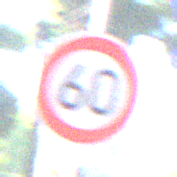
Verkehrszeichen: Geschwindigkeit60
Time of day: MorningAfternoon
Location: Outdoor (Suburban)
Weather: Clear
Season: NotSpecified
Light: Natural